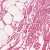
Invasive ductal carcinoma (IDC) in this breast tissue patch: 0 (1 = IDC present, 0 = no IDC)